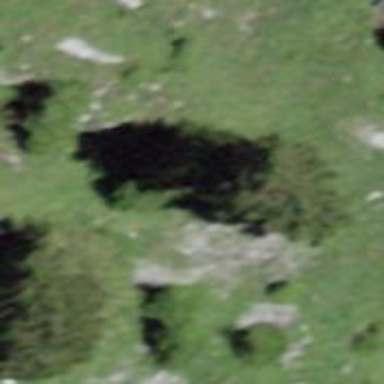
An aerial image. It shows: Beautiful tree in nature.